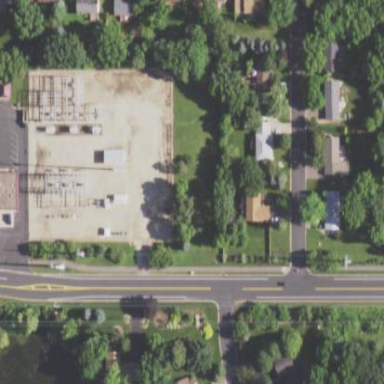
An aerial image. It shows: Power substation enclosed by fence.